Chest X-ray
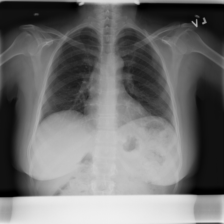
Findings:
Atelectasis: negative
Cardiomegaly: negative
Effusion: negative
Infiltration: negative
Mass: negative
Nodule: negative
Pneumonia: negative
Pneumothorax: negative
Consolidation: negative
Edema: negative
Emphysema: negative
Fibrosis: negative
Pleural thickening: negative
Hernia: negative